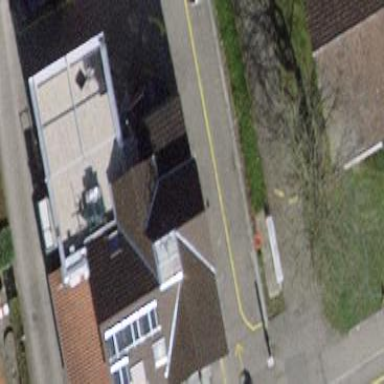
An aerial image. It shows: Restaurant in building.